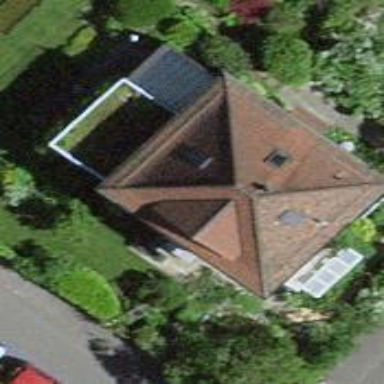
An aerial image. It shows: Detached building.